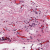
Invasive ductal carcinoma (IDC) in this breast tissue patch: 0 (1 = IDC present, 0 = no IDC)